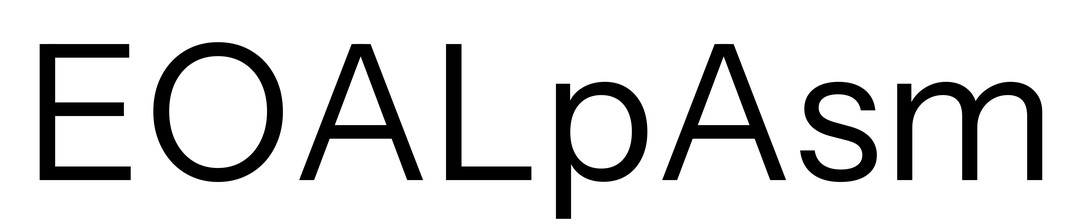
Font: InstrumentSans_Regular